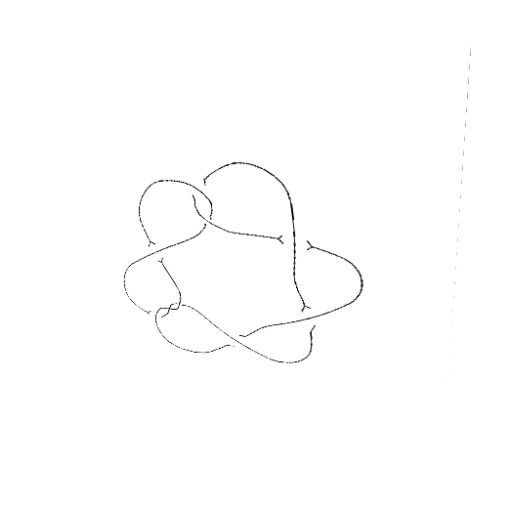
Crossing number: 9